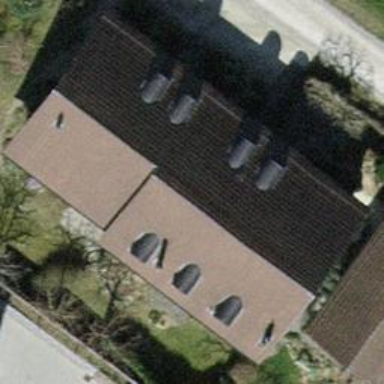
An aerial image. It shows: Detached building with gabled roof.